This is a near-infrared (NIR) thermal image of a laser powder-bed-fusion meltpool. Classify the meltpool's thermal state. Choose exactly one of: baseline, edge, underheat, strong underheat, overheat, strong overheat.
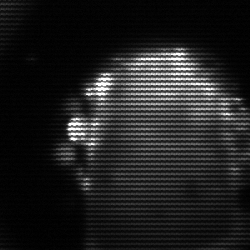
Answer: baseline